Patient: sex F, age 46
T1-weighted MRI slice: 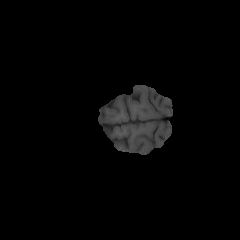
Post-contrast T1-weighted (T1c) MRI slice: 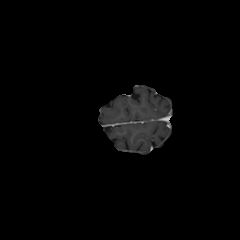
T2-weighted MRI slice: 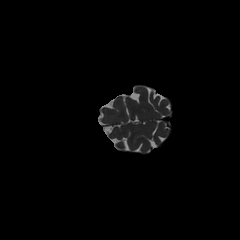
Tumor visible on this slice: no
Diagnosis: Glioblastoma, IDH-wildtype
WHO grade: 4